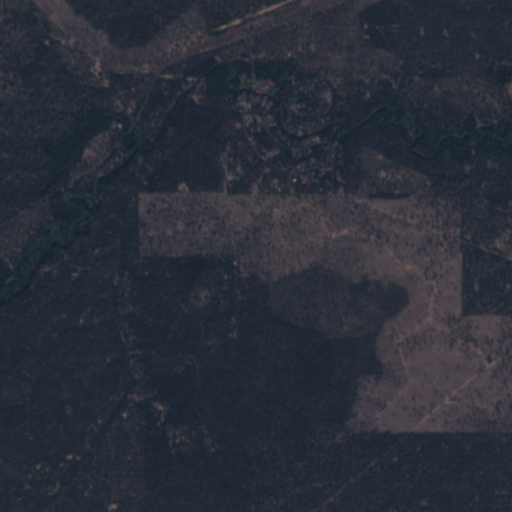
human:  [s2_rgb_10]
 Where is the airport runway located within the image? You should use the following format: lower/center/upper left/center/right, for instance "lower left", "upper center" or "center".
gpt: The airport runway is located in the upper right of the image.
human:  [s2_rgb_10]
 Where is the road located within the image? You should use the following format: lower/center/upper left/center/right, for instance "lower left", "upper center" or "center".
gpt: There is no road in the image.